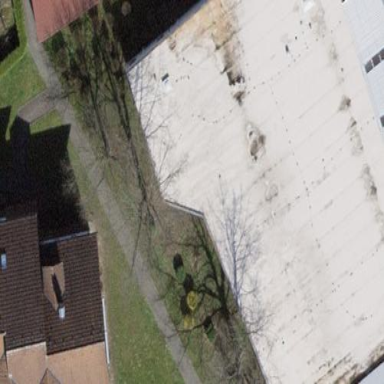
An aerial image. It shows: Warehouse with flat roof.